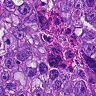
Metastatic tissue present: yes